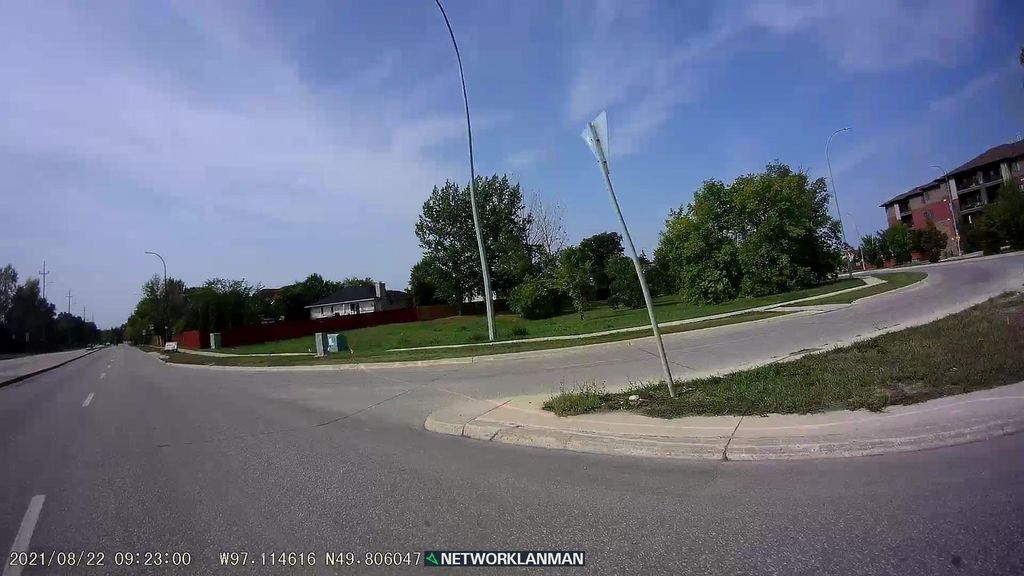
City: winnipeg